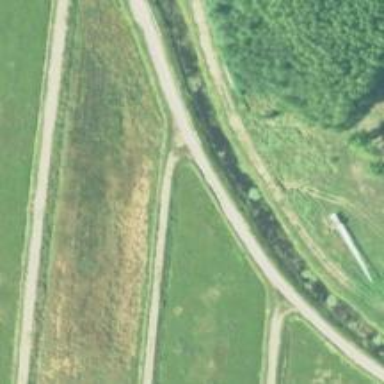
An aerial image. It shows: Track road along embankment dyke.